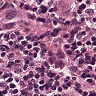
Metastatic tissue present: yes